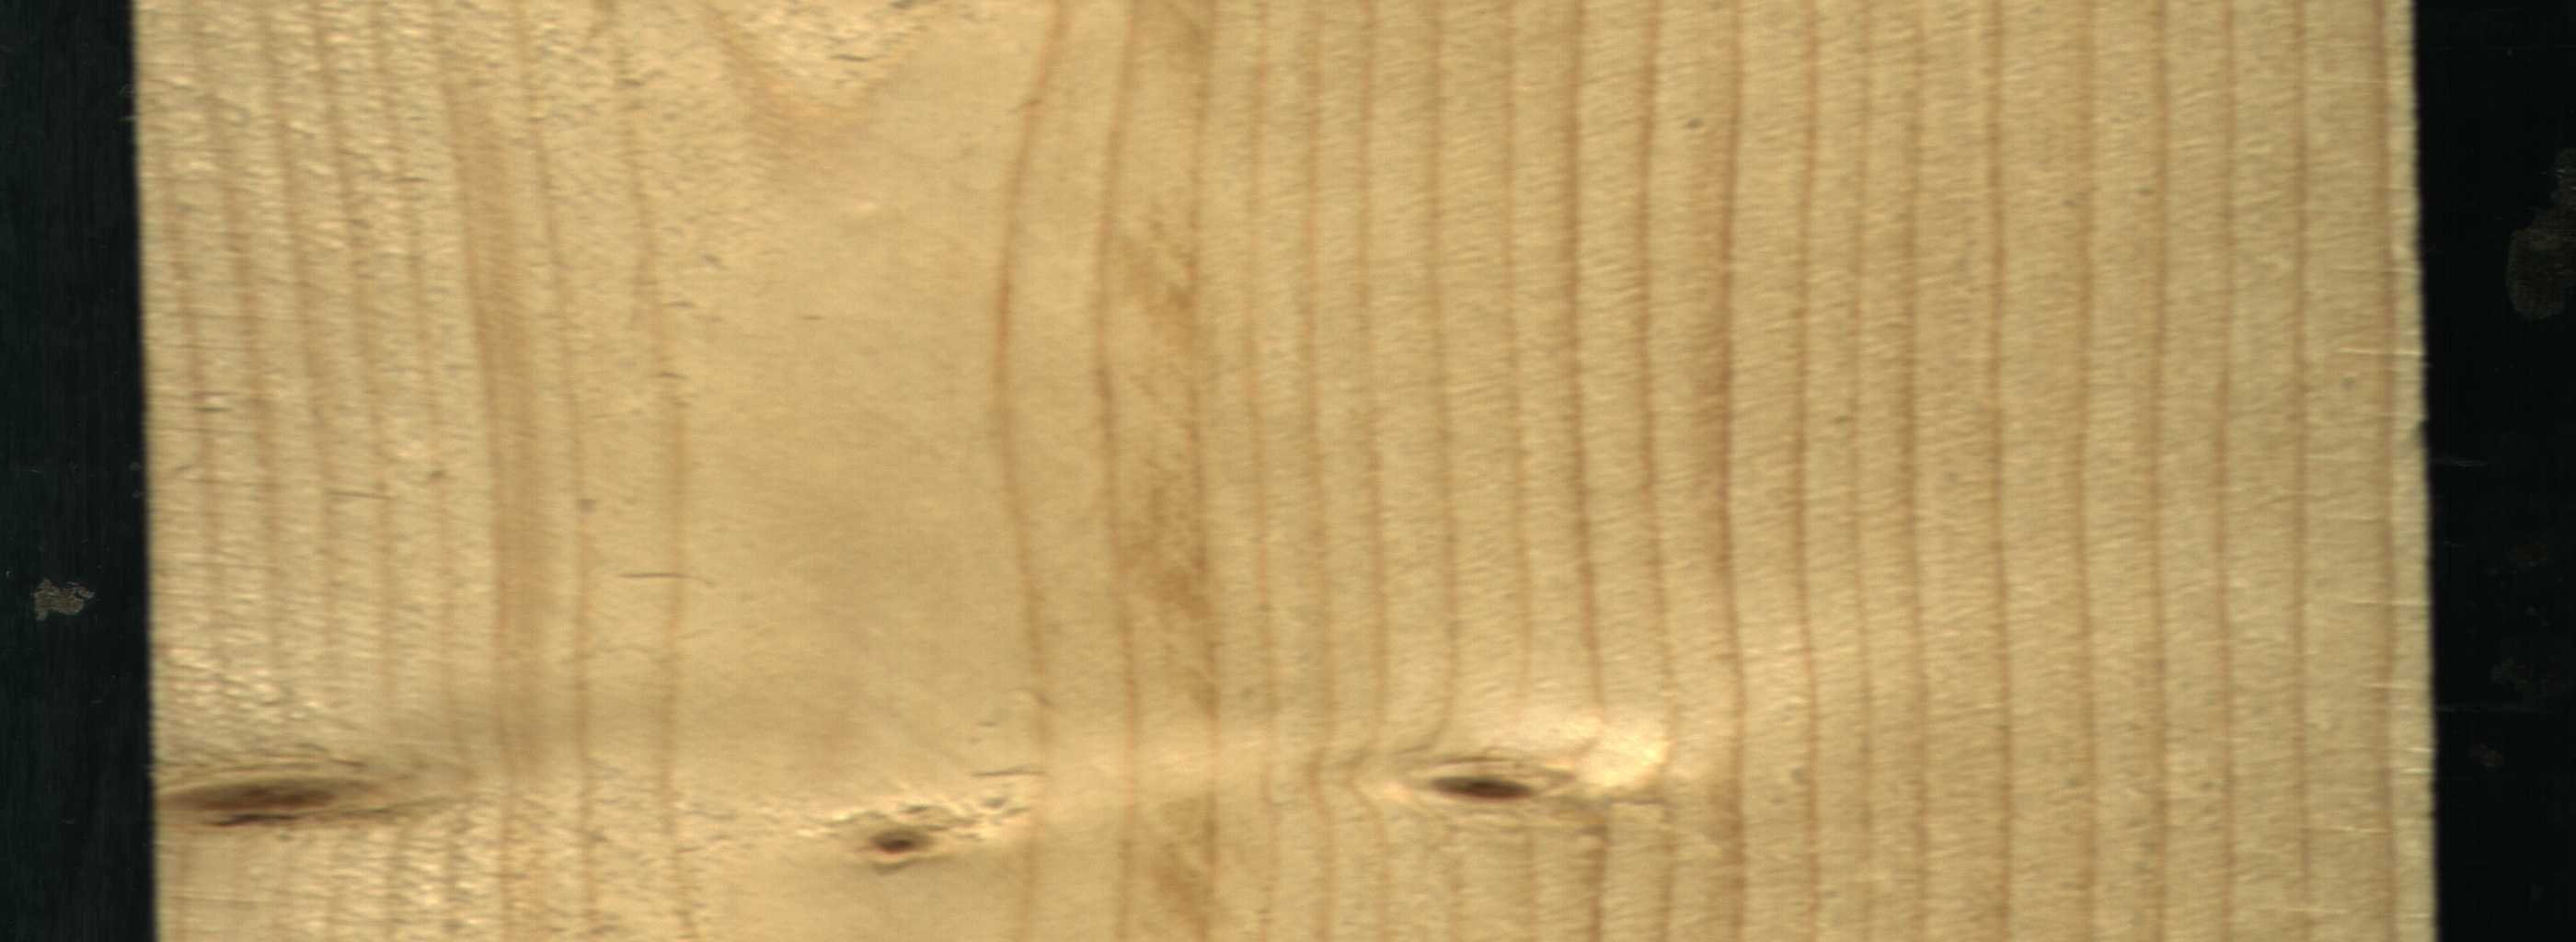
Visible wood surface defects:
Live_Knot
Live_Knot
Live_Knot